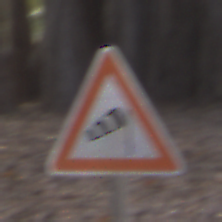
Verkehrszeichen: SeitenwindVonRechts
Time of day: MorningAfternoon
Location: Outdoor (Suburban)
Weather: PartlyCloudy
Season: NotSpecified
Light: Natural